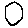
Label: hexagon